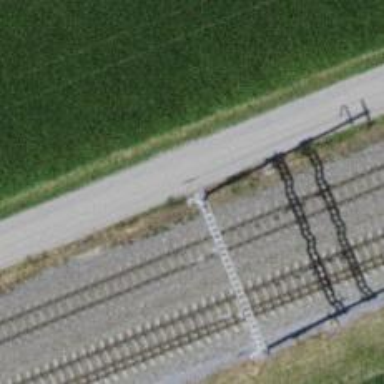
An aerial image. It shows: Power pole.